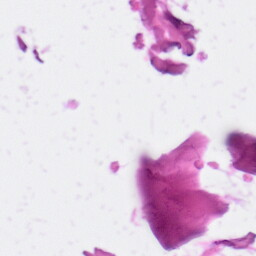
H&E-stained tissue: Skin